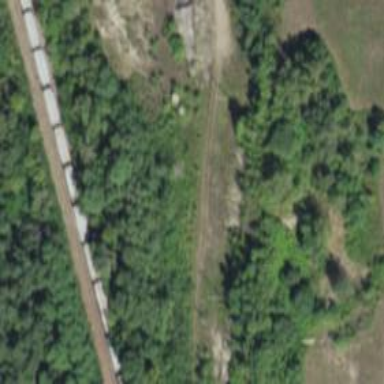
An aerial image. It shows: Abandoned spur railway.